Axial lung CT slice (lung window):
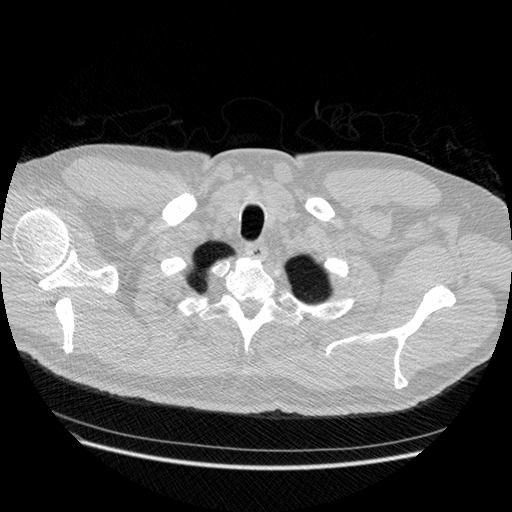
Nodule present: no